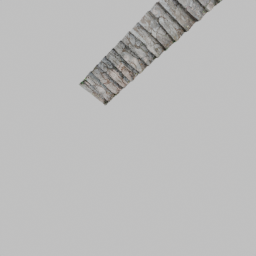
Label: architecture